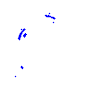
Particle: kaon